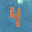
Label: 4